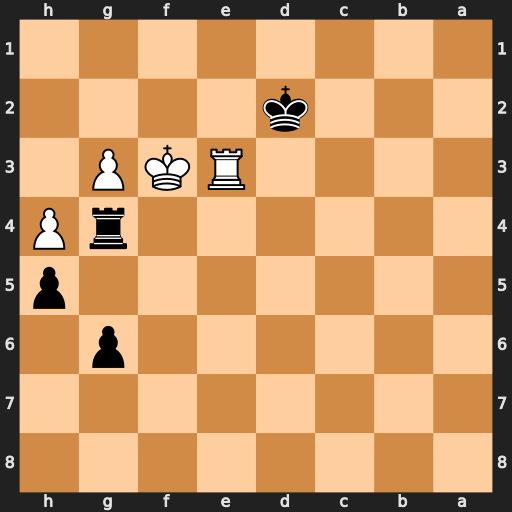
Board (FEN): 8/8/6p1/7p/6rP/4RKP1/3k4/8
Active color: b
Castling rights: -
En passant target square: -
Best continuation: Rxg3+ Kxg3 Kxe3